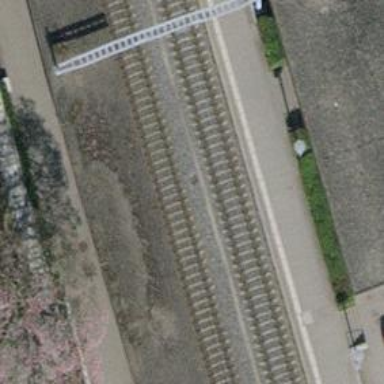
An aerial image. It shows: Public transport stop position along the railway.